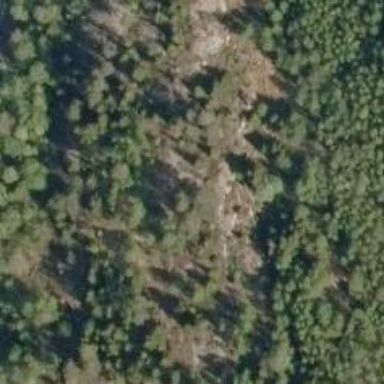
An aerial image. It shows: Cliff in nature.